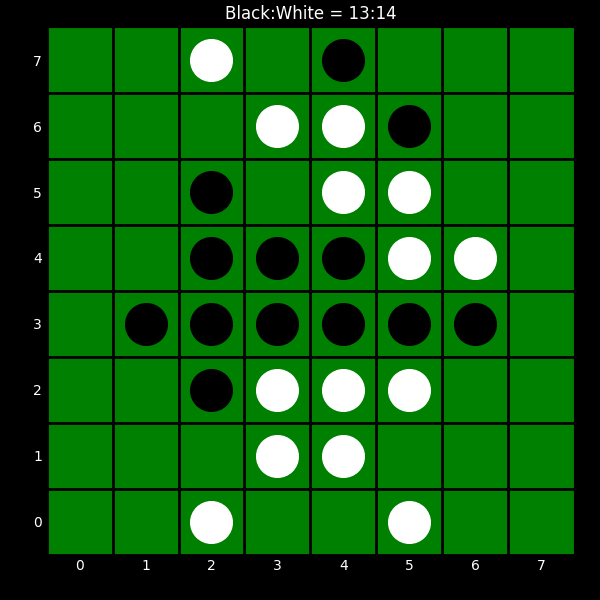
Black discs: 13
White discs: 14